Question: I have a table view. I use a custom cell to view pictures in it. I've set all the delegate and data source methods and made connection to the custom cell. Everything should work fine... But my table view looks like this:

It divided the cell into two parts and photo as well. And I've set the height of my custom cell higher than it shows. Can anyone help me? I can provide the code, if needed. thanks in advance.
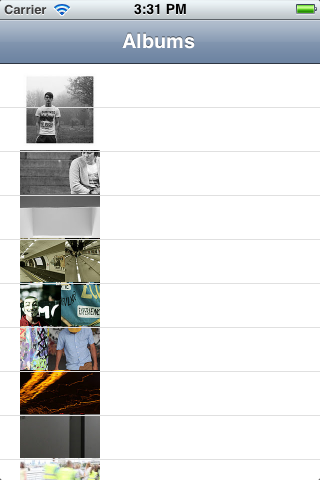
Answer: Here are a couple suggestions:
1. Make sure that, when you set the custom cell's height you set it like this: customCell.contentView.frame = ..., not customCell.frame = ....
2. In the delegate method tableView:heightForRowAtIndexPath:, calculate your cell and set the height as return cell.contentView.frame.